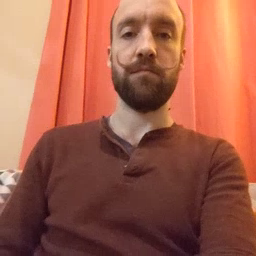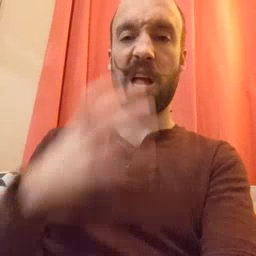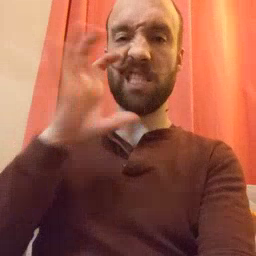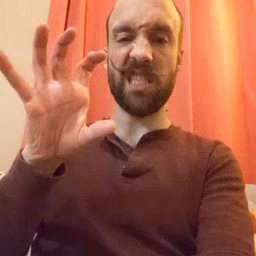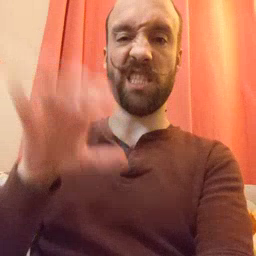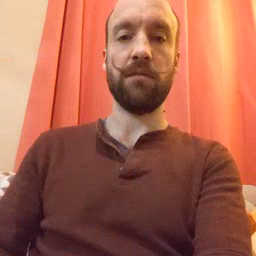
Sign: hot